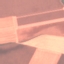
Land use / land cover: AnnualCrop